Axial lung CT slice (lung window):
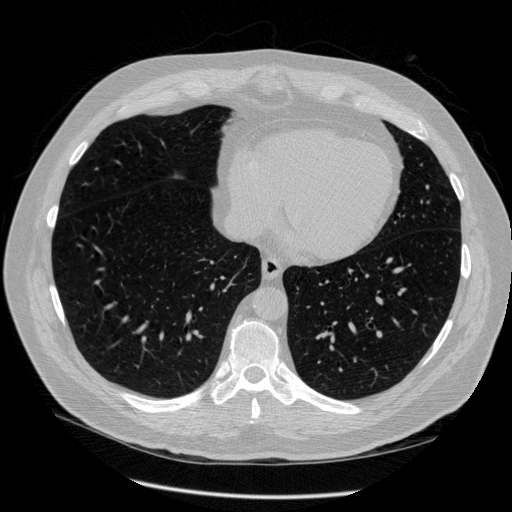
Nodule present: no